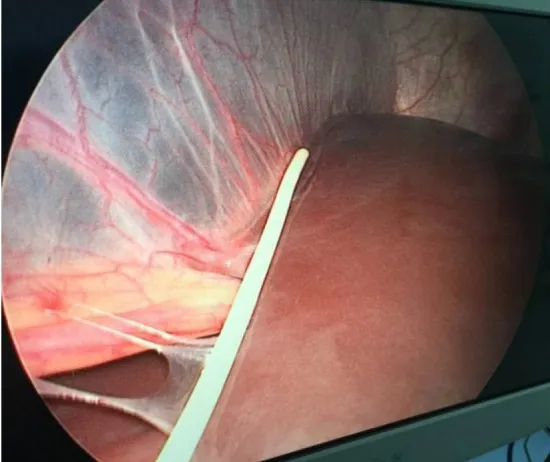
The extrusive part of the shunt was cut off, and the intra-abdominal part was repositioned on the diaphragm-facing surface of the liver using the laparoscope.
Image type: medical_photograph (other_medical_photograph)